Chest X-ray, AP view. Patient: 21 years old, sex F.
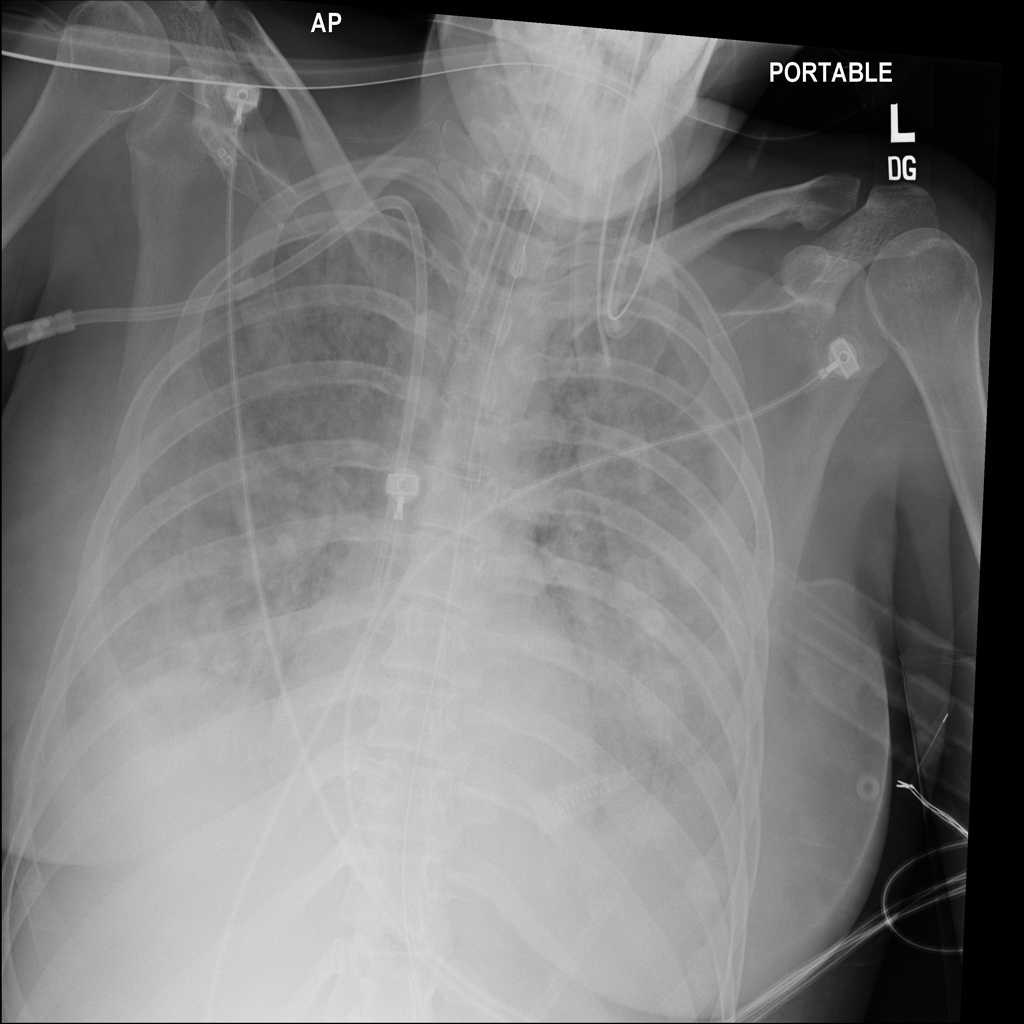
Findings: Edema, Effusion